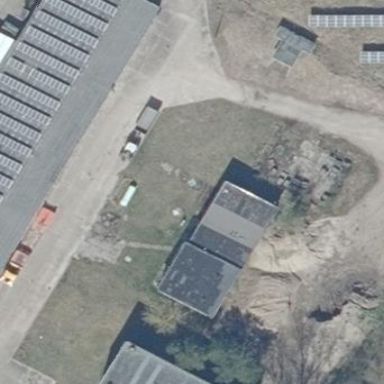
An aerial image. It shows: Industrial building.